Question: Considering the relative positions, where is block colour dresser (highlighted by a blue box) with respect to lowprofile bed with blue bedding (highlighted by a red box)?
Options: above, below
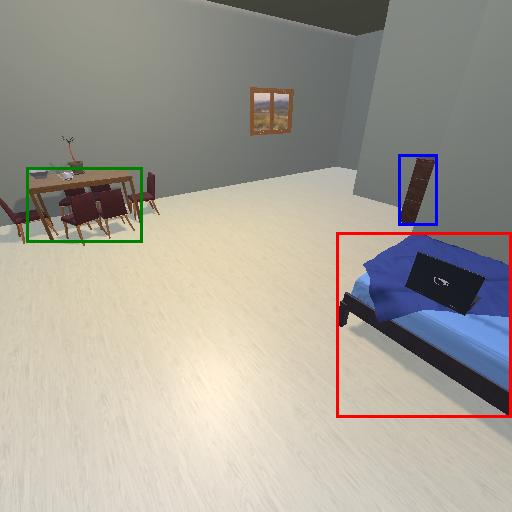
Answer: above